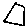
Label: triangle